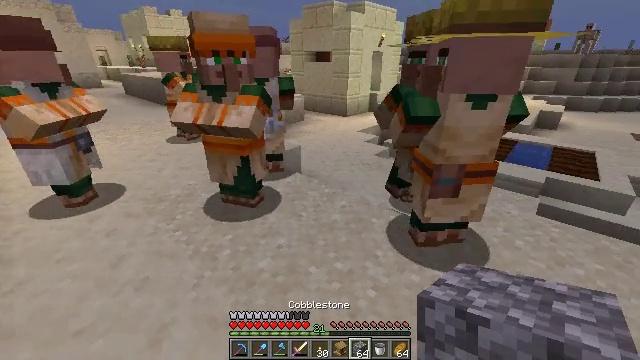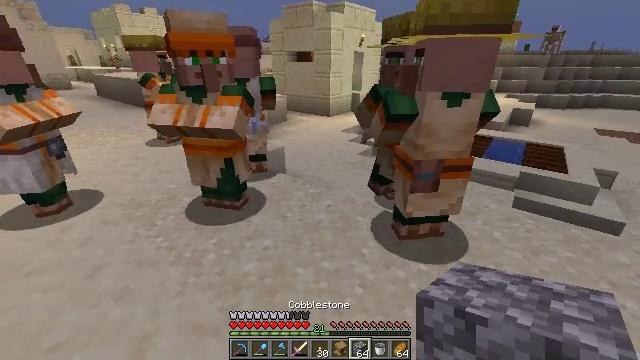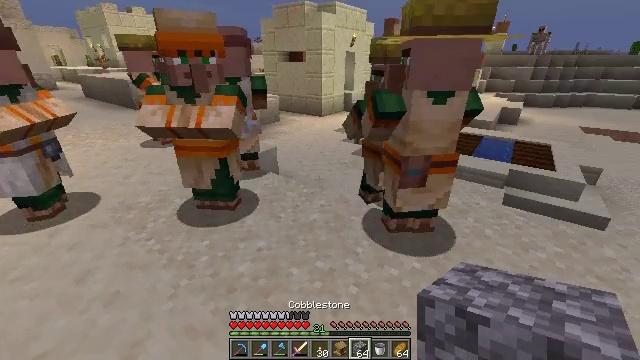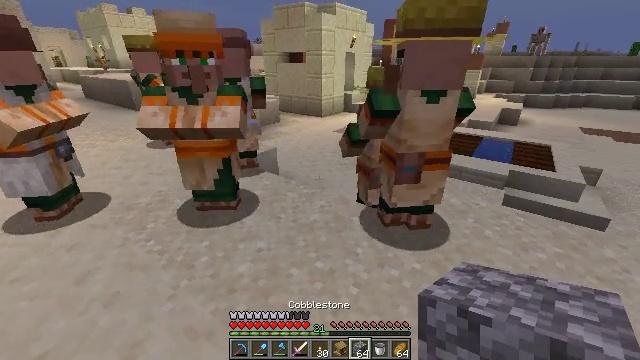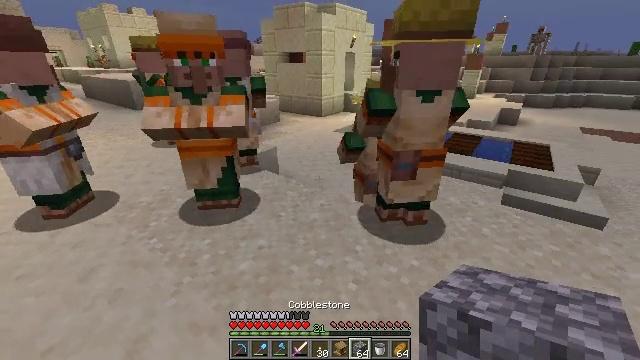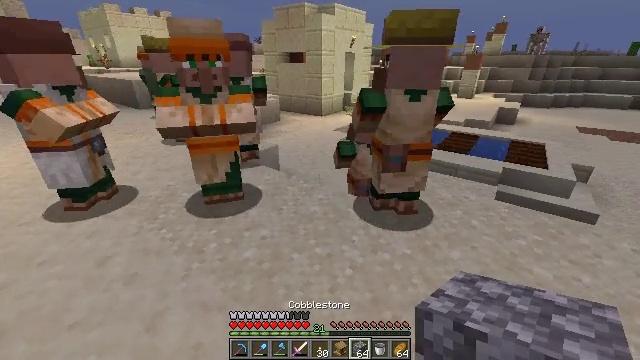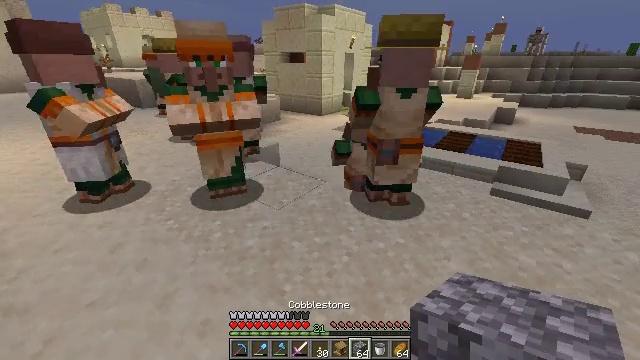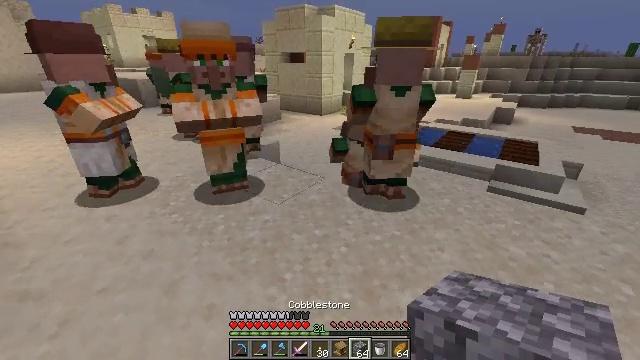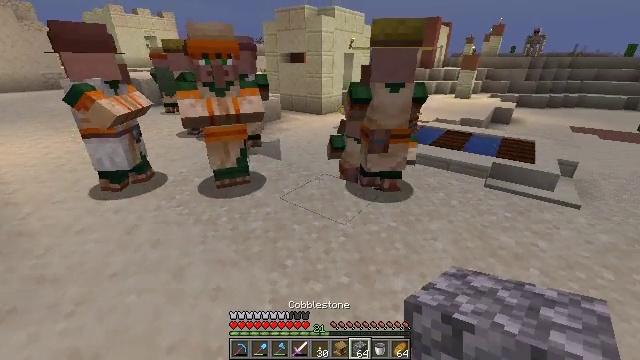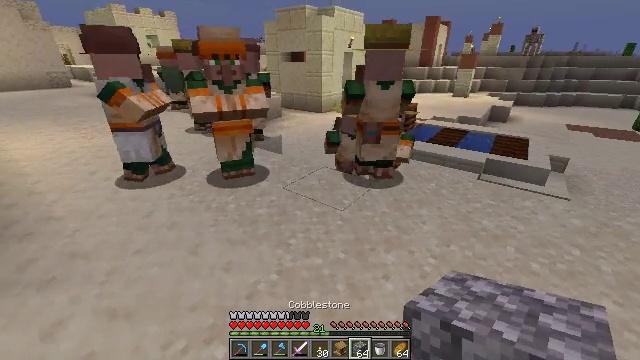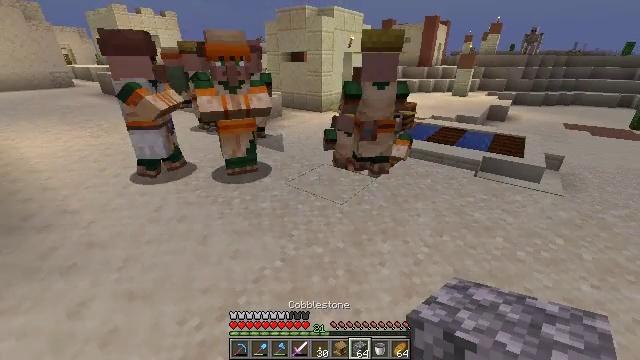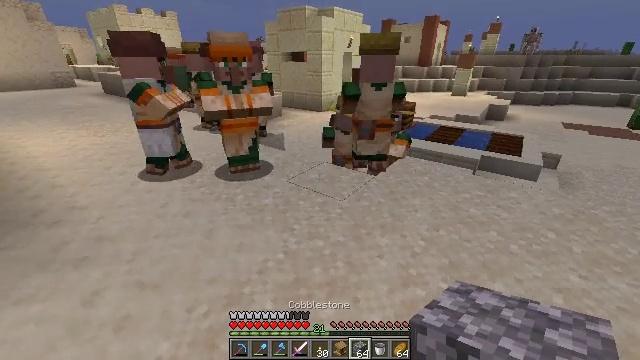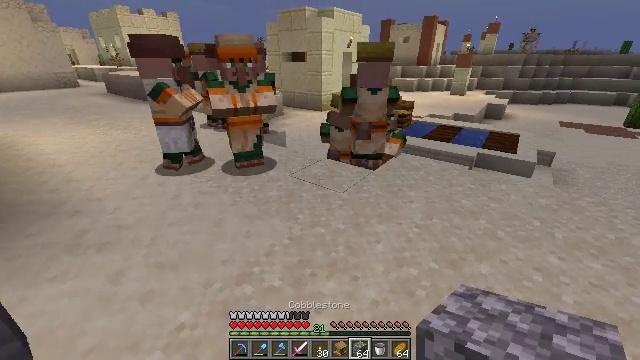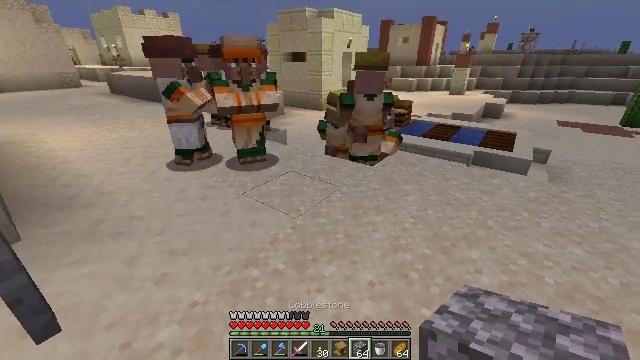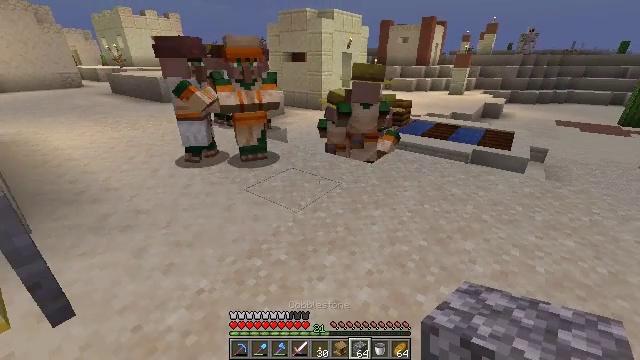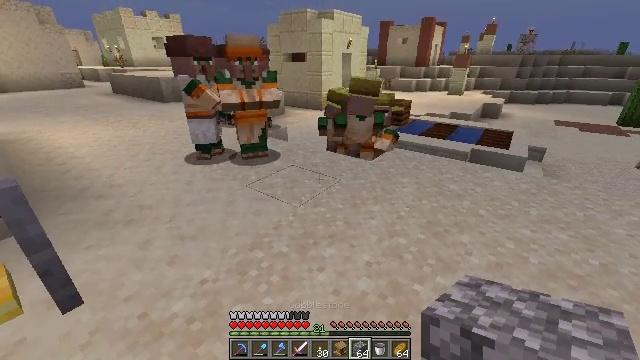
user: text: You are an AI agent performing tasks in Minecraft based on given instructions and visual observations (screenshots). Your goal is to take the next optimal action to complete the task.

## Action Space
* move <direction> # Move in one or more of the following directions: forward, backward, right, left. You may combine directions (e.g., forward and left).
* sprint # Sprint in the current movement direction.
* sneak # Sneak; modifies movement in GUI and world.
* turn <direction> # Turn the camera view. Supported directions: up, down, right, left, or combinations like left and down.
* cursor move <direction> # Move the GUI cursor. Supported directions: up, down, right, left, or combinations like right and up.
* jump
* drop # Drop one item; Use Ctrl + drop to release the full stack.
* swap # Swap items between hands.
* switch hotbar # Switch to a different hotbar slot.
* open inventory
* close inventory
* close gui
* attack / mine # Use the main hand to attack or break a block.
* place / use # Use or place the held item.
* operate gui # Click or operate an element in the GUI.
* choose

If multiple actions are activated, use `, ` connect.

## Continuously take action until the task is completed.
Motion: motion action
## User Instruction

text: Hold left click to mine smooth sandstone.
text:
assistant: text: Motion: turn right
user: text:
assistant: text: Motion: turn right
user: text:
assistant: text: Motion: no_op
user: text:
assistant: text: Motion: move back
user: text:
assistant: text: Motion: move back
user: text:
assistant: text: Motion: move back
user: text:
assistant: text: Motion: move back
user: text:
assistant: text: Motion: move back
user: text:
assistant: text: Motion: move back
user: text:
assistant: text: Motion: move back
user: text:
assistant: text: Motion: move back
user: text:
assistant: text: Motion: move back
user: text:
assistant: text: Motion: no_op
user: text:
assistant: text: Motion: no_op
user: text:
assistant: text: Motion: no_op
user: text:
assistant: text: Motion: no_op
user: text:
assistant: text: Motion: no_op
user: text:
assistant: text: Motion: no_op
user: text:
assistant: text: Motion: no_op
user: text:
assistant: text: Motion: no_op
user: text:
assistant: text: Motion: no_op
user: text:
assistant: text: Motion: no_op
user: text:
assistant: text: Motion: no_op
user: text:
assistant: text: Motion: no_op
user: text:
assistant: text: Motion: no_op
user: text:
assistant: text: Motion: no_op
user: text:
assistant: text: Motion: no_op
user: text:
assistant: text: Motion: no_op
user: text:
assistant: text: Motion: no_op
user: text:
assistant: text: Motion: move forward